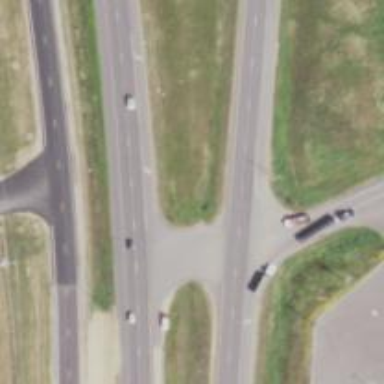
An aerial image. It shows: Expressway with asphalt surface categorized as trunk highway.